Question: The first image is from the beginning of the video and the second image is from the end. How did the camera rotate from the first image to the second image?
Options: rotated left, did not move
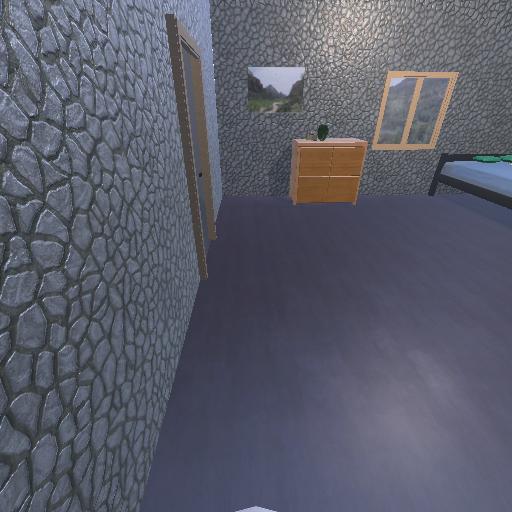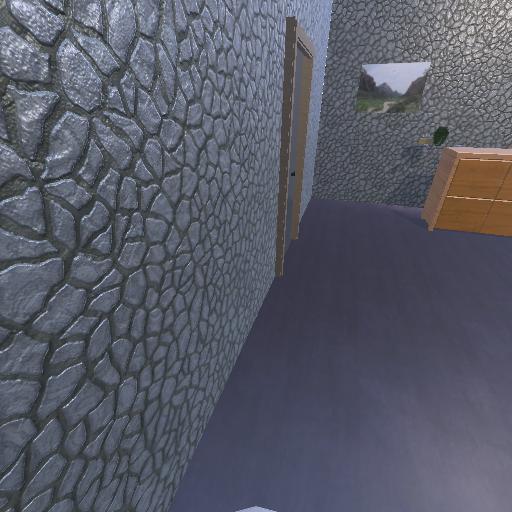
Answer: rotated left